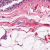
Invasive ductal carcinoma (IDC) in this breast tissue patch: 0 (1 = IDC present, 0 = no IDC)